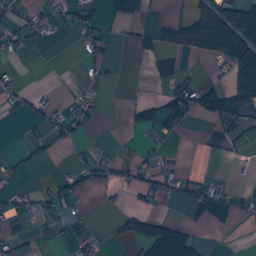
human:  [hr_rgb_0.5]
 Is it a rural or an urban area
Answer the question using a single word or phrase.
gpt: rural

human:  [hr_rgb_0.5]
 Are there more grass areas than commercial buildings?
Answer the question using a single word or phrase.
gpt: yes

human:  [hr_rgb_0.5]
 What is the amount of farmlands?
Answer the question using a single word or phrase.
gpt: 95

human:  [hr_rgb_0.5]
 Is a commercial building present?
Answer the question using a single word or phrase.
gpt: yes

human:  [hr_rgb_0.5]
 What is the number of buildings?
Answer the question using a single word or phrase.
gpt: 390

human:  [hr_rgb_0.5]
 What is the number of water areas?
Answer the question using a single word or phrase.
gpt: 16

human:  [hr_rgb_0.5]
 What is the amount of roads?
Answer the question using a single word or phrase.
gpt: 122

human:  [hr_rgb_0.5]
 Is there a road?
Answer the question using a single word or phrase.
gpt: yes

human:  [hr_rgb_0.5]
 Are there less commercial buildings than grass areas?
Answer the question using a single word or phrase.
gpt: yes

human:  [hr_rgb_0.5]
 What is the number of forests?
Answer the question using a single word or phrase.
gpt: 78

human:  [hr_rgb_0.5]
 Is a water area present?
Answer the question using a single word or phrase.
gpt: yes

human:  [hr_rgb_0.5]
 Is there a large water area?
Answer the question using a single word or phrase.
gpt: no

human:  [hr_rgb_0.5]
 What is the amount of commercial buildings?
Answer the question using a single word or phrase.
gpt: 16

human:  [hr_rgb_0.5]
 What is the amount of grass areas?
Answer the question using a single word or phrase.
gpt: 191

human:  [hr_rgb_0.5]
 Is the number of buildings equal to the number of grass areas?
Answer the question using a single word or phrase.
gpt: no

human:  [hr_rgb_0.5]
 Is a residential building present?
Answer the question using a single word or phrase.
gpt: yes

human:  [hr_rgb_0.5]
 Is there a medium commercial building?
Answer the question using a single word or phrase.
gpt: yes

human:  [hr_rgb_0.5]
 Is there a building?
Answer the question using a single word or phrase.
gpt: yes

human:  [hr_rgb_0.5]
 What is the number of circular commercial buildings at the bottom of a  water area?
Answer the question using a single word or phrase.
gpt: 0

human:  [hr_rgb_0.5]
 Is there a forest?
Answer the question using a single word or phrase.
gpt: yes

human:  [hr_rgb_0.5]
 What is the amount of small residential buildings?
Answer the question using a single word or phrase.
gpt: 345

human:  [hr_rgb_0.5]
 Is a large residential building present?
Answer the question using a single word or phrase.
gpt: yes

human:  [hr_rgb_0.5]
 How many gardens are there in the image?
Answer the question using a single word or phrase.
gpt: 1

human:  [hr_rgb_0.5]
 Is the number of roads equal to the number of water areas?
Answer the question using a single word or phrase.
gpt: no

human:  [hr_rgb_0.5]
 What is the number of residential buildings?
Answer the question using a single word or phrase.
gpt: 361

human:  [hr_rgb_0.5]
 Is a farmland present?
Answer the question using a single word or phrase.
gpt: yes

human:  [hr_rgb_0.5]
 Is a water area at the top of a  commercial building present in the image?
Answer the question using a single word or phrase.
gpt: yes

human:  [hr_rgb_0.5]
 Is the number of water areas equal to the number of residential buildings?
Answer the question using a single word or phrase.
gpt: no

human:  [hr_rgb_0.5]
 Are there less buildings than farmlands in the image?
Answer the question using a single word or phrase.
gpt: no

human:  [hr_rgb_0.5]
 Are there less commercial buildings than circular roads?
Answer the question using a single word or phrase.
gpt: no

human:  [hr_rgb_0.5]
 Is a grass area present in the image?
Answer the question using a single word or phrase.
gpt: yes

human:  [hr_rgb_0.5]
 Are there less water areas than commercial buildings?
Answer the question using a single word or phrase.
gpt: no

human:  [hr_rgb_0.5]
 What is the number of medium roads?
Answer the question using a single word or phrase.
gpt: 0

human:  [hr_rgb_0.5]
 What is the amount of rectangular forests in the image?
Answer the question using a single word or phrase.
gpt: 15

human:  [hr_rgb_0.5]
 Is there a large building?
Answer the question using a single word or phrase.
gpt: yes

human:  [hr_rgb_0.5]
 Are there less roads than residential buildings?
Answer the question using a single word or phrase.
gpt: yes

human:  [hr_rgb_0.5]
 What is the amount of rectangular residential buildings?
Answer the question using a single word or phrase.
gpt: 201

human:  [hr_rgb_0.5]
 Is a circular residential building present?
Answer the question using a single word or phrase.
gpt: yes

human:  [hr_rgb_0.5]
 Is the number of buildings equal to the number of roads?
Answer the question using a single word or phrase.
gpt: no

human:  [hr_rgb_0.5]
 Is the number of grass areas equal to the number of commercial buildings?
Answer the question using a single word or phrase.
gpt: no

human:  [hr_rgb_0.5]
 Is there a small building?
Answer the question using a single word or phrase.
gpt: yes

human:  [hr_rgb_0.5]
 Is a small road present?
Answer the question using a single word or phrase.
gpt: yes

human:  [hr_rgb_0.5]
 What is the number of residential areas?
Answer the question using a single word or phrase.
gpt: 9

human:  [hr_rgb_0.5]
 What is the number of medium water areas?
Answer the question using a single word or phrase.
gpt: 1

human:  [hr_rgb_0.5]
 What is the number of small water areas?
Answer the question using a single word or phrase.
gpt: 15

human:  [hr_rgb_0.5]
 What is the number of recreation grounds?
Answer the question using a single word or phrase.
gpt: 1

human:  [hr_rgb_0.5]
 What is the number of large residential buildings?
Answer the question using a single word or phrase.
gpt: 2

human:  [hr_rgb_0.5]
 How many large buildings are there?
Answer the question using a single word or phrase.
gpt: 6

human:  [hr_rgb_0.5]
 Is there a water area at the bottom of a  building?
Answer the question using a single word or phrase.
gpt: yes

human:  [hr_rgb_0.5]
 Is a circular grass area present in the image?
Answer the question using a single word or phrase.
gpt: no

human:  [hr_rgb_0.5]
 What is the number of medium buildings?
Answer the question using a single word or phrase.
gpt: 21

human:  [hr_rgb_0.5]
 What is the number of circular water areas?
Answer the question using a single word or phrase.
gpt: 0

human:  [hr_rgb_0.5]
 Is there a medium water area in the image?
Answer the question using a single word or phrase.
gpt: yes

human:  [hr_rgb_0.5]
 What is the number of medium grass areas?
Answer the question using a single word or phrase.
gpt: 65

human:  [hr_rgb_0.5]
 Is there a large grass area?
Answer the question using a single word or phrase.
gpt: yes

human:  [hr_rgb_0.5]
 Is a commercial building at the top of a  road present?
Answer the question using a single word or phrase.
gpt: yes

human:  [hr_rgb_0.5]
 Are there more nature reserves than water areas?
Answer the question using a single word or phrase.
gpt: no

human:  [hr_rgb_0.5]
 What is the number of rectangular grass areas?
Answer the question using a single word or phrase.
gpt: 47

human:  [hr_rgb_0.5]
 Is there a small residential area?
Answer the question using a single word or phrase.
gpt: no

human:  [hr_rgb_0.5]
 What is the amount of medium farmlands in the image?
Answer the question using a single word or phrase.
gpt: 3

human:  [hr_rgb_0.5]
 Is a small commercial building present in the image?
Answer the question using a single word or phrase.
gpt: yes

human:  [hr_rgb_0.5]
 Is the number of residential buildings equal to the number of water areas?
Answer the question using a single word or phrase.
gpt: no

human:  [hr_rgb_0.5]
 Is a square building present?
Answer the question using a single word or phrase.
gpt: yes

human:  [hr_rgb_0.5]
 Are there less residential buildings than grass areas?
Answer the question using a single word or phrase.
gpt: no